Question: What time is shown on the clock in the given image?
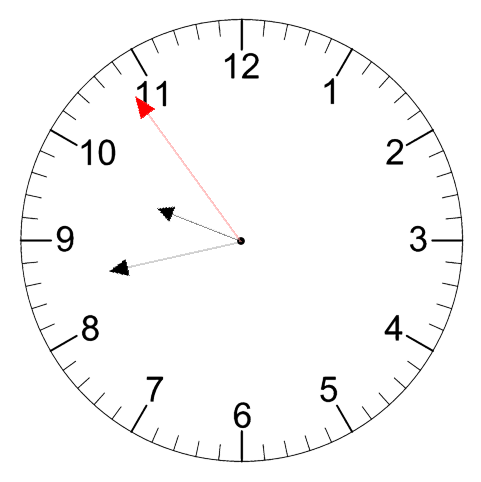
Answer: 09:42:54